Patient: sex F, age 29
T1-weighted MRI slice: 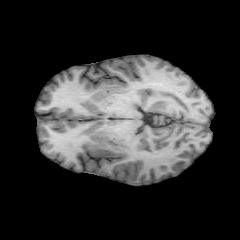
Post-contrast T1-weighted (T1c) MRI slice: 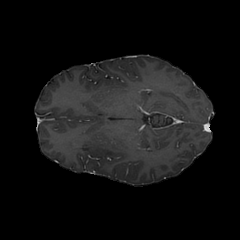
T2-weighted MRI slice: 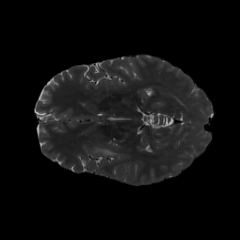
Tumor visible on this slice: yes
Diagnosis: Astrocytoma, IDH-mutant
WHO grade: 2